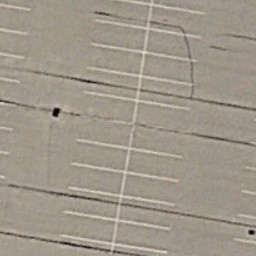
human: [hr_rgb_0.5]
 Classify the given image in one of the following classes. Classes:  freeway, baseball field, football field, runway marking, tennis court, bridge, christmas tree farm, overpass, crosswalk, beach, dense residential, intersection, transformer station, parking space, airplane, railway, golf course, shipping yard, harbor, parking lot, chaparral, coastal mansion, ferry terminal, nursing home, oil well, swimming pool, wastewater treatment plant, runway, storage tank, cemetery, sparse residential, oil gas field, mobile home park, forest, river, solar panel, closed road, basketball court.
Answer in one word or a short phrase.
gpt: parking space